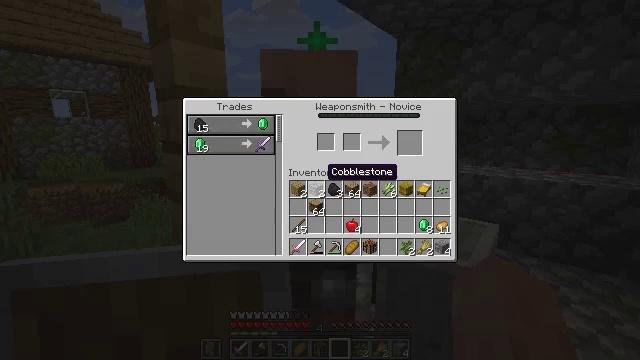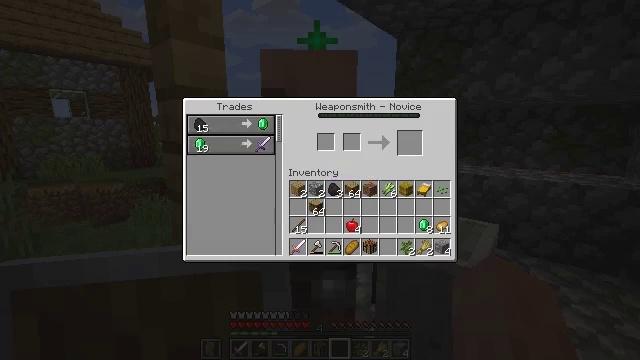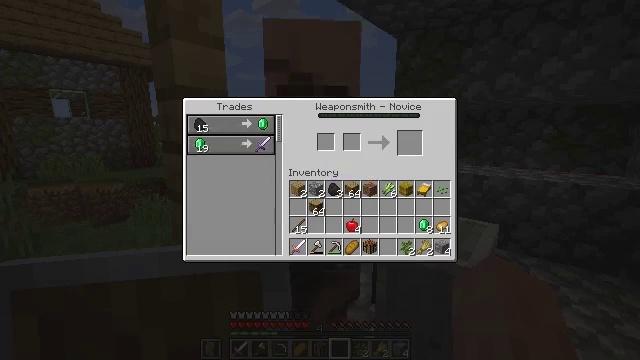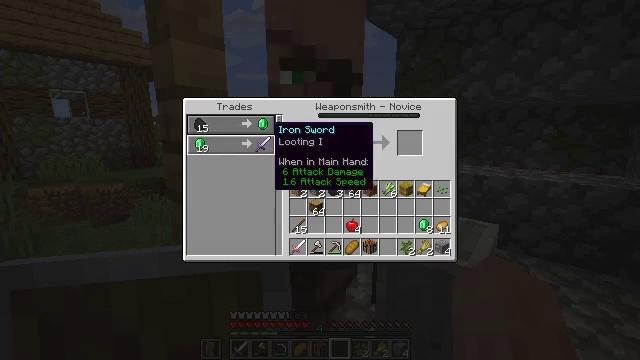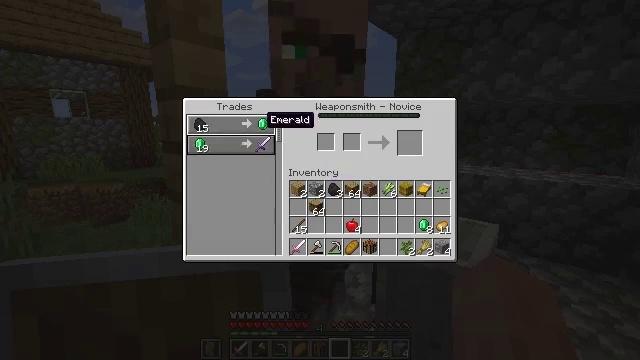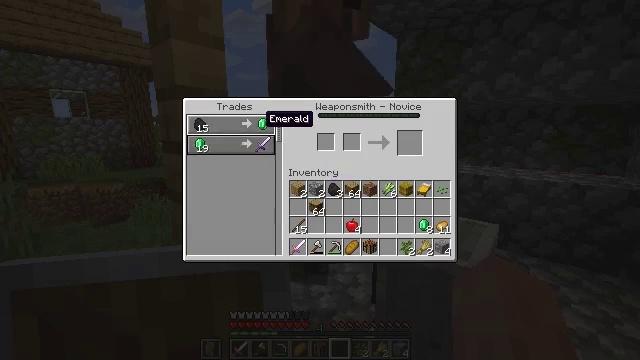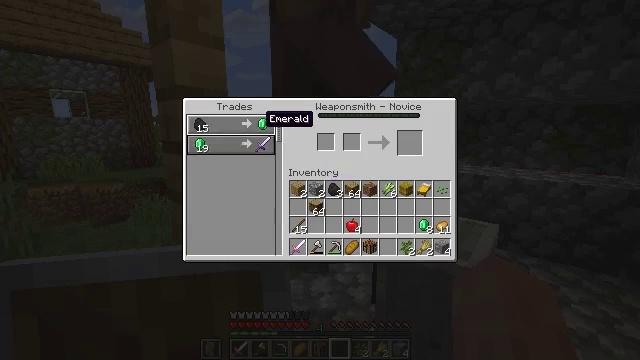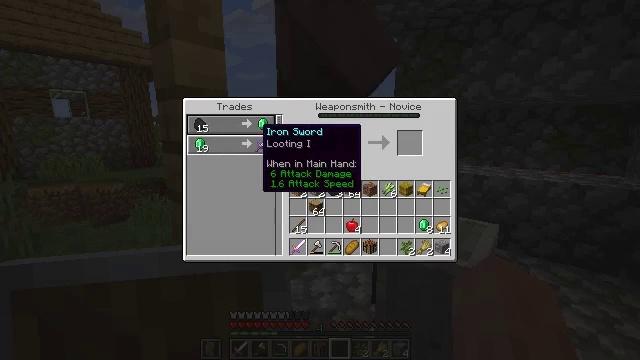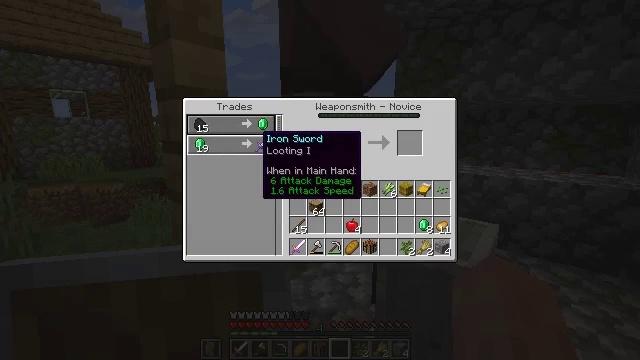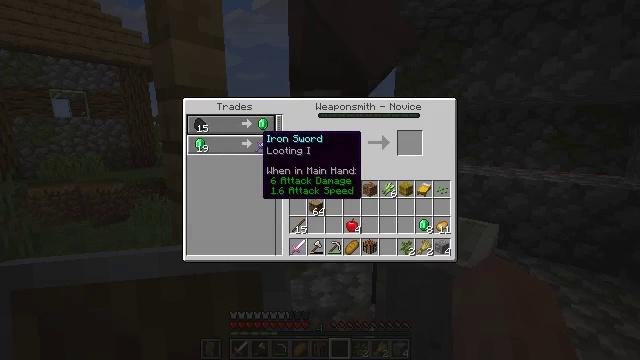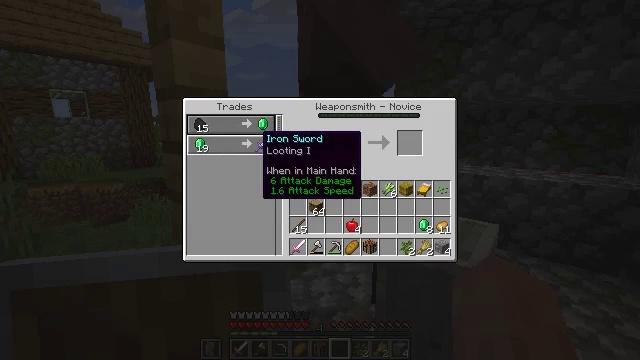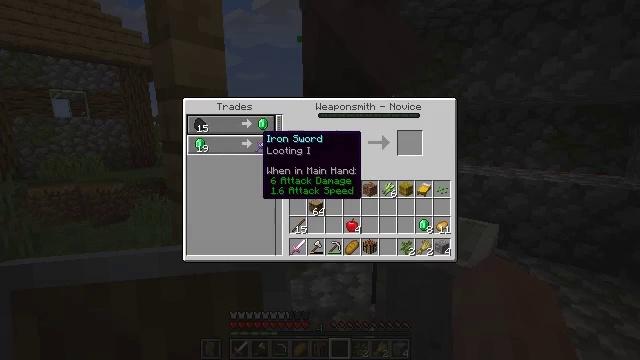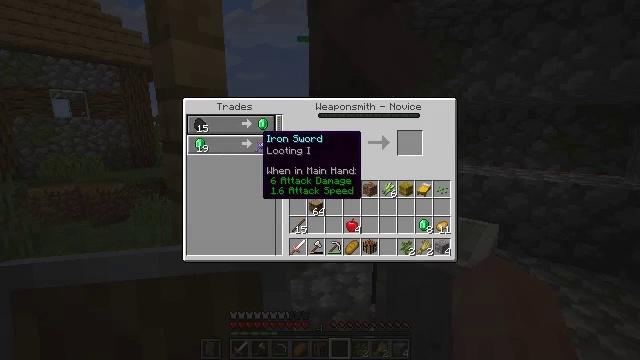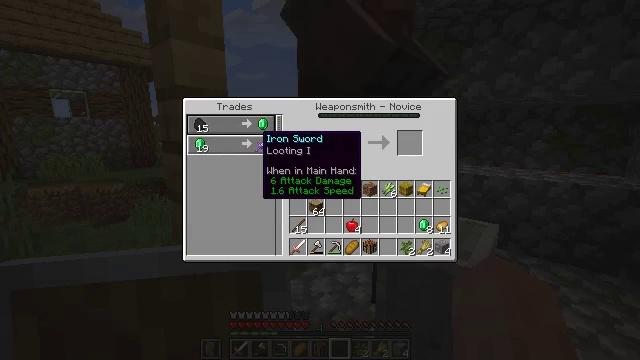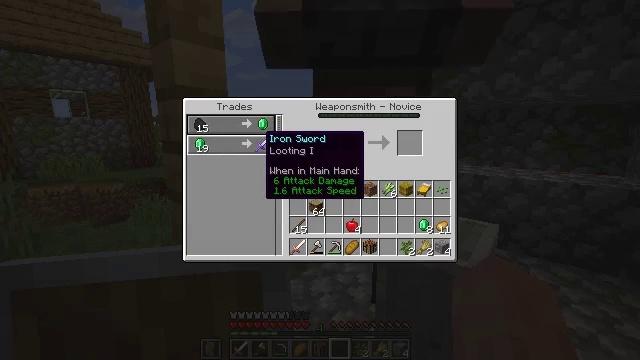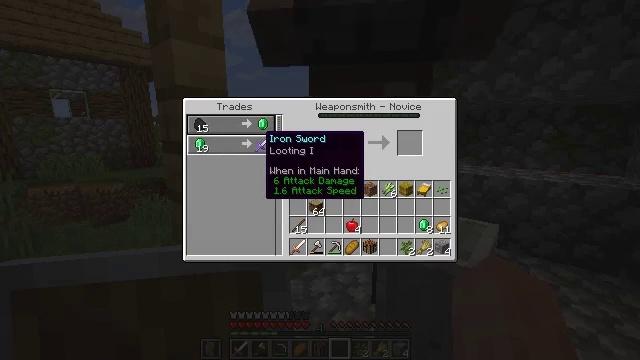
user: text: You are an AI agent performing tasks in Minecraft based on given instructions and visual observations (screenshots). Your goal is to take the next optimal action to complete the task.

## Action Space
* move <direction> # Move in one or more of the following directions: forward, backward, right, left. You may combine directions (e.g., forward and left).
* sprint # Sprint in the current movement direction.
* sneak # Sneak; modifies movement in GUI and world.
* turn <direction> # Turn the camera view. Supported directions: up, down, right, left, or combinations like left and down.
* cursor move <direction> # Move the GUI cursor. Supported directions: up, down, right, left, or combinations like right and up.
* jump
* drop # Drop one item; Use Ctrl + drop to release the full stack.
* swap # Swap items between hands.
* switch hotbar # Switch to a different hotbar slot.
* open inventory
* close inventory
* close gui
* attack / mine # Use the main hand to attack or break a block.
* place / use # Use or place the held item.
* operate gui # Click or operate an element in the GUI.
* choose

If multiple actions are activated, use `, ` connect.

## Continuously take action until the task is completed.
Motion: motion action
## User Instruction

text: Break the grindstone to collect it.
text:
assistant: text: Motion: cursor move left and up
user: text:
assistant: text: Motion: cursor move left and up
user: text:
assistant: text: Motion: cursor move left and up
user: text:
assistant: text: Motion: cursor move left and up
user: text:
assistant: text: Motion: no_op
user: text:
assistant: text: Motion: no_op
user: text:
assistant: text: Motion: cursor move down
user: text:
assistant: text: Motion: cursor move down
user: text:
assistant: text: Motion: no_op
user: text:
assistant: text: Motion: no_op
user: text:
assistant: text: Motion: no_op
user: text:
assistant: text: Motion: no_op
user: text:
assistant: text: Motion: no_op
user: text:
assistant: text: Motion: no_op
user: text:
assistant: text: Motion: no_op
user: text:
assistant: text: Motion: no_op
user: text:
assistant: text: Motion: no_op
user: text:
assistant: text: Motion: no_op
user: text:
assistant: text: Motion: no_op
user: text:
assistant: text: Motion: no_op
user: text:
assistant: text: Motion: no_op
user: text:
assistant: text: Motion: no_op
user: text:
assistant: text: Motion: no_op
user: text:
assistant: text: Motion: turn right and down, close gui
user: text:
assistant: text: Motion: turn right and down, open inventory
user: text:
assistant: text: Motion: turn right and down
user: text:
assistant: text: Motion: no_op
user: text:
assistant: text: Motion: no_op
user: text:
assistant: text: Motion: no_op
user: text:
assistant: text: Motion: switch to hotbar 2